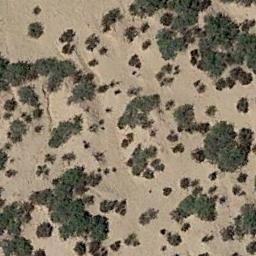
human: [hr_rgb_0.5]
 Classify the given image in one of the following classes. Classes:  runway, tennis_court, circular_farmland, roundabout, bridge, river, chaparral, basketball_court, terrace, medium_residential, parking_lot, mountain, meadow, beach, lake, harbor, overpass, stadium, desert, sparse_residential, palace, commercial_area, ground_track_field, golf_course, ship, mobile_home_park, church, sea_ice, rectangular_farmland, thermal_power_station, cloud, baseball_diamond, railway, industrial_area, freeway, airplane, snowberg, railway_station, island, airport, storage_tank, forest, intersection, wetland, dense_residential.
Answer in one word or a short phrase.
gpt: chaparral